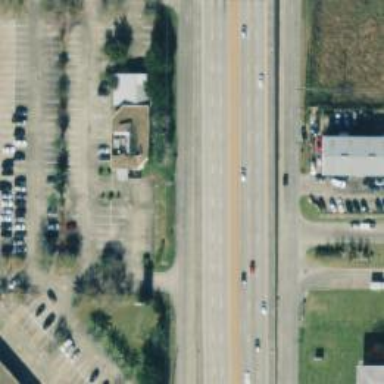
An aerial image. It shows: Primary highway.